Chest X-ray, PA view. Patient: 44 years old, sex M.
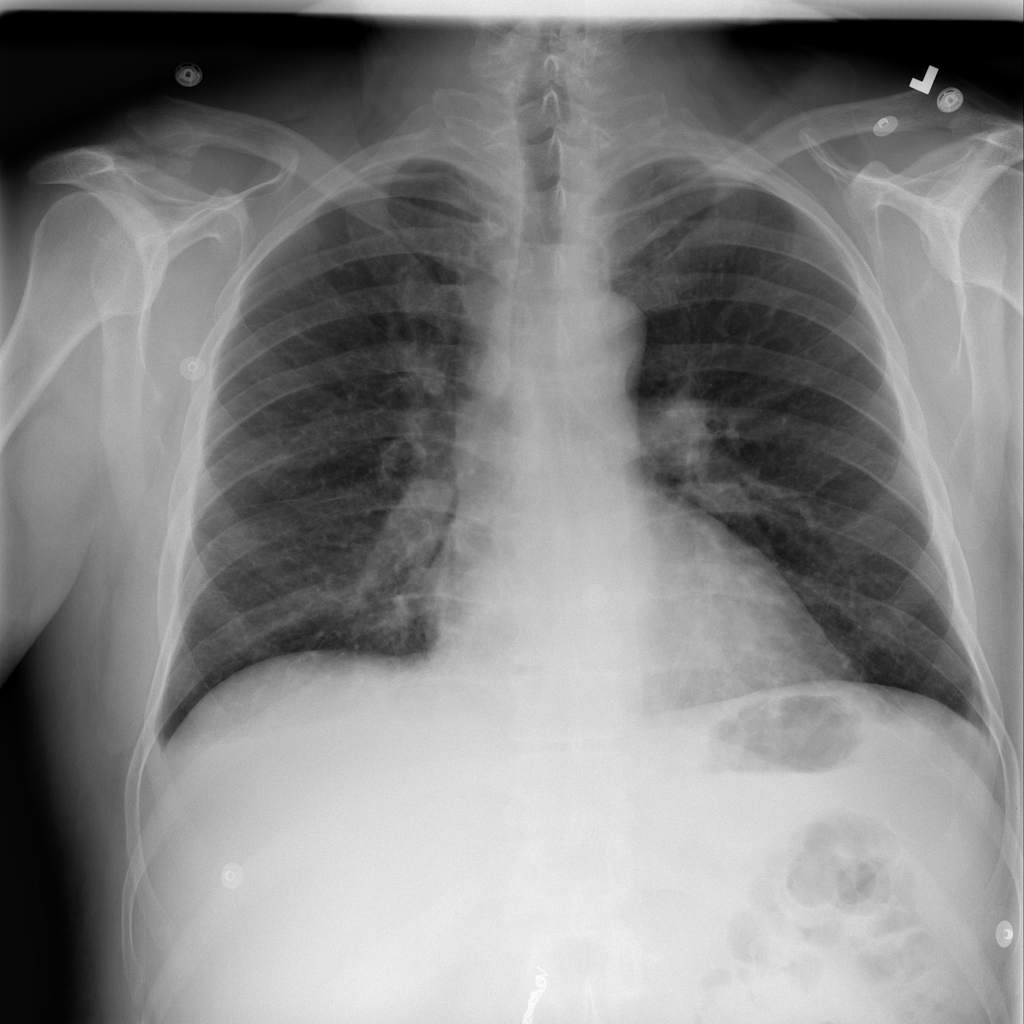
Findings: Infiltration